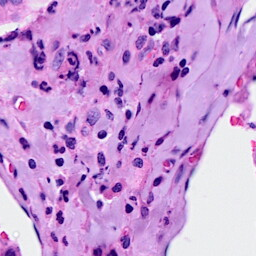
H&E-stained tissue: Breast